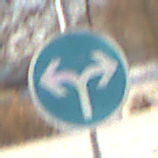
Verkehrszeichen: VorgeschriebeneFahrtrichtungRechtsOderLinks
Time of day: MorningAfternoon
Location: Outdoor (Suburban)
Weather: PartlyCloudy
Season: NotSpecified
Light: Natural